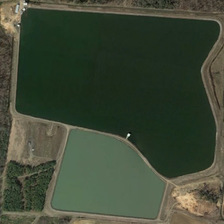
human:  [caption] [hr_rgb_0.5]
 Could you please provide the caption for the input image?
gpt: several ponds are surrounded by green trees .

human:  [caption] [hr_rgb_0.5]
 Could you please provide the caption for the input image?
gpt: several ponds are surrounded by green trees .

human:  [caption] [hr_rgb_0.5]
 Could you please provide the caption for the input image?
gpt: several ponds are surrounded by green trees .

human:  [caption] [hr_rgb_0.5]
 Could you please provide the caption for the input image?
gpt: several ponds are surrounded by green trees .

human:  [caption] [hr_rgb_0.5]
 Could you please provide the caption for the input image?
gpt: several ponds are surrounded by green trees .